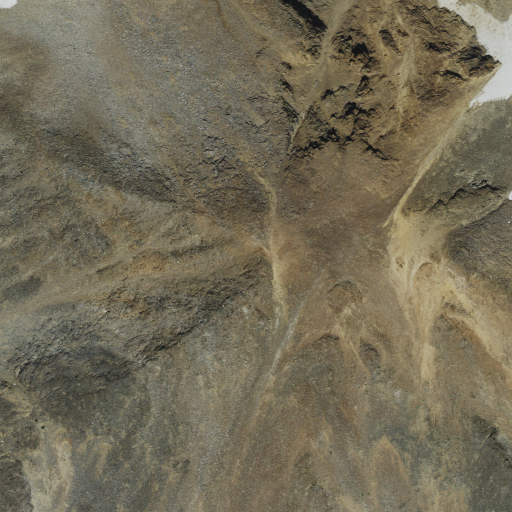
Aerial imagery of mountain in California named Camiaca Peak containing barren land, shrub, grassland, and snow